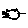
Label: cat